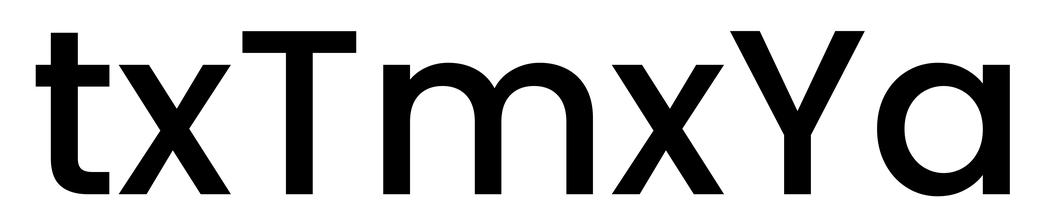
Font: Poppins-Medium